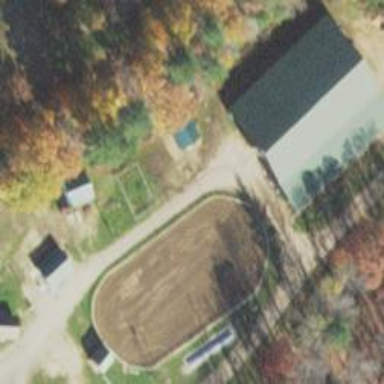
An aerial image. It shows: Stadium for equestrian sports.